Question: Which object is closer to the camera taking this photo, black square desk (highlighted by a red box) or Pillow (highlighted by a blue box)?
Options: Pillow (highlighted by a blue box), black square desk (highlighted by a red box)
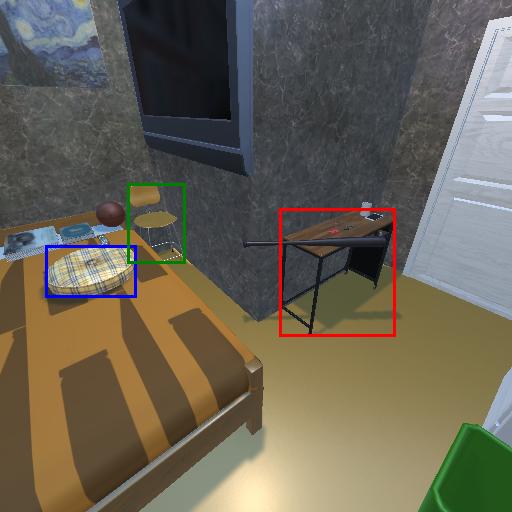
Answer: Pillow (highlighted by a blue box)